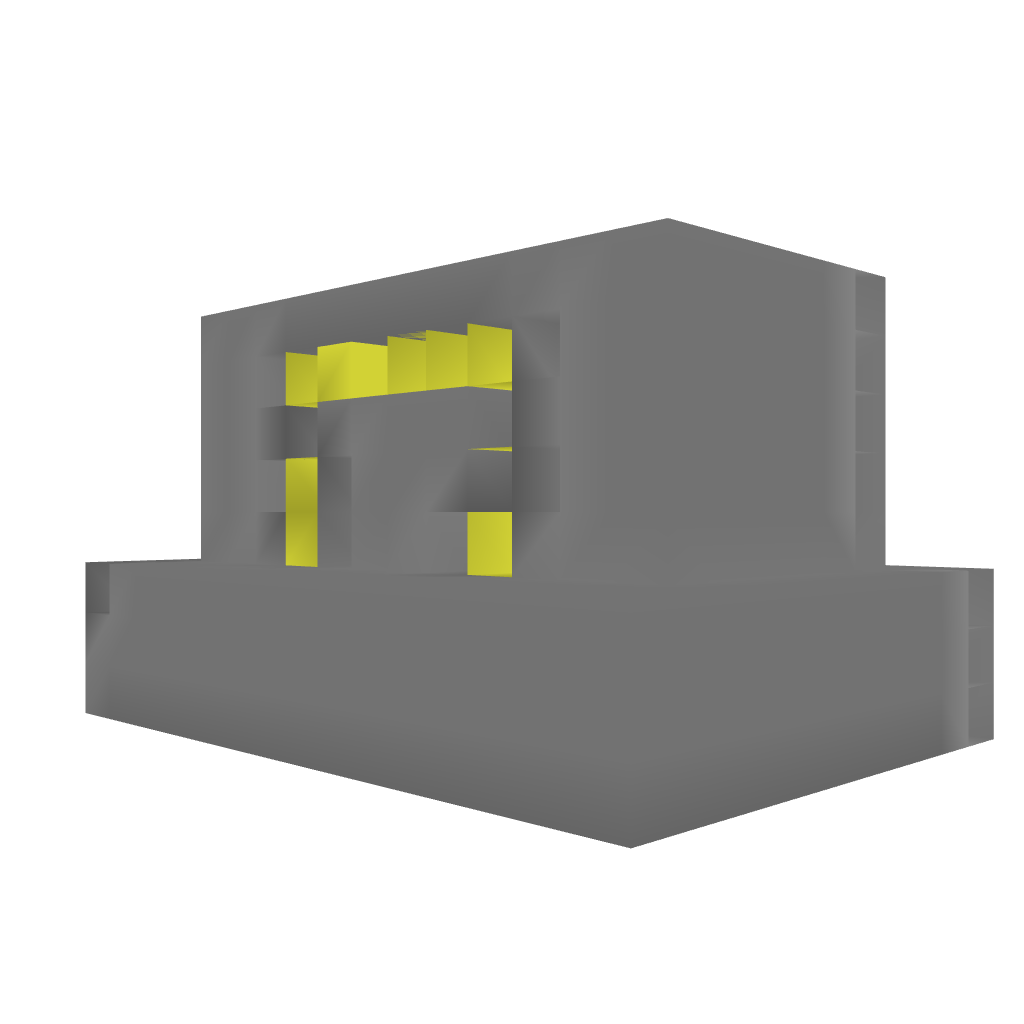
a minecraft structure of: UndercoverDoor bad low quality